Question: I'm making the user edit.
I want to view selected role of the current user by Users.role_id = UsersRole.id
The table has four columns (id,username,roleId,descriptions)
The table has two columns (id,name)
'''
public function editAction($id) {
$user = $this->getDoctrine()
->getEntityManager()
->getRepository('TruckingMainBundle:Users')
->find($id);
if (!$user) {
throw $this->createNotFoundException('Unable to find user id.');
}
$form = $this->createForm(new \Trucking\AdminBundle\Form\UserType(), $user);
$request = $this->getRequest();
//save data
if ($request->getMethod() == 'POST') {
$form->bindRequest($request);
if ($form->isValid()) {
$em = $this->getDoctrine()->getEntityManager();
$em->persist($user);
$em->flush();
return $this->redirect($this->generateUrl('tracking_admin_users'));
}
}
return $this->render('TruckingAdminBundle:user:edit.html.twig', array(
'id' => $id,
'form' => $form->createView()
)
);
}
'''
'''
public function buildForm(FormBuilderInterface $builder, array $options) {
$builder
->add('roleId', 'entity', array(
'class' => 'TruckingMainBundle:UsersRole',
'property' => 'name'
))
->...->..
}
'''
I don't know how to set selected (default) value in that list, I've been trying to do it for 5 hours ,but still no results I've used , -> where I can select by critreia(but i don't need that)
<URL>

I can print my current user id -> ; I already have it.
My 'Users' entity has connection with UserRole entity
'''
namespace Trucking\MainBundle\Entity;
use Doctrine\ORM\Mapping as ORM;
use Symfony\Component\Security\Core\User\UserInterface;
/**
* Trucking\MainBundle\Entity\Users
*
* @ORM\Table(name="Users")
* @ORM\Entity
*/
class Users implements UserInterface
{
/**
* @var integer $id
*
* @ORM\Column(name="id", type="integer")
* @ORM\Id
* @ORM\GeneratedValue(strategy="IDENTITY")
*/
protected $id;
/**
* @var string $password
*
* @ORM\Column(name="password", type="string", length=15)
*/
private $password;
/**
* @var string $username
*
* @ORM\Column(name="username", type="string", length=30)
*/
private $username;
/**
* @var string $description
*
* @ORM\Column(name="description", type="string", length=20)
*/
private $description;
/**
* @var string $permissions
*
* @ORM\Column(name="permissions", type="string", length=300)
*/
private $permissions;
/**
* @var \DateTime $date
*
* @ORM\Column(name="date", type="datetime")
*/
private $date;
/**
* @var integer $role_id
*
* @ORM\Column(name="role_id", type="integer")
*/
private $role_id;
/**
* @var integer $company_id
*
* @ORM\Column(name="company_id", type="integer")
*/
private $company_id;
/**
* @ORM\ManyToMany(targetEntity="Company", inversedBy="users")
*
*/
protected $companies;
/**
* @ORM\OneToOne(targetEntity="UsersRole")
* @ORM\JoinColumn(name="role_id", referencedColumnName="id")
*/
protected $roles;
public function __construct() {
$this->companies = new ArrayCollection();
}
/**
* Get id
*
* @return integer
*/
public function getId()
{
return $this->id;
}
/**
* Set password
*
* @param string $password
* @return Users
*/
public function setPassword($password)
{
$this->password = $password;
return $this;
}
/**
* Get password
*
* @return string
*/
public function getPassword()
{
return $this->password;
}
/**
* Set username
*
* @param string $username
* @return Users
*/
public function setUsername($username)
{
$this->username = $username;
return $this;
}
/**
* Get username
*
* @return string
*/
public function getUsername()
{
return $this->username;
}
/**
* Set description
*
* @param string $description
* @return Users
*/
public function setDescription($description)
{
$this->description = $description;
return $this;
}
/**
* Get description
*
* @return string
*/
public function getDescription()
{
return $this->description;
}
/**
* Set permissions
*
* @param string $permissions
* @return Users
*/
public function setPermissions($permissions)
{
$this->permissions = $permissions;
return $this;
}
/**
* Get permissions
*
* @return string
*/
public function getPermissions()
{
return $this->permissions;
}
/**
* Set date
*
* @param \DateTime $date
* @return Users
*/
public function setDate($date)
{
$this->date = $date;
return $this;
}
/**
* Get date
*
* @return \DateTime
*/
public function getDate()
{
return $this->date;
}
/**
* Set role_id
*
* @param integer $role
* @return Users
*/
public function setRoleId($role_id)
{
$this->roleId = $role_id;
return $this;
}
/**
* Get role_id
*
* @return integer
*/
public function getRoleId()
{
return $this->role_id;
}
/**
* Set company_id
*
* @param Company $company_id
* @return Users
*/
public function setCompany(Company $company_id)
{
$this->company = $company_id;
return $this;
}
/**
* Get company_id
*
* @return integer
*/
public function getCompanyId()
{
return $this->company_id;
}
public function equals(UserInterface $user) {
return $this->getUsername() == $user->getUsername();
}
public function eraseCredentials() {
}
public function getRoles() {
return (array)$this->roles->getName();
}
public function setRoles($role) {
$this->roles = array($role);
}
public function getSalt() {
}
}
'''
'''
namespace Trucking\MainBundle\Entity;
use Doctrine\ORM\Mapping as ORM;
/**
* USERS_ROLE
*
* @ORM\Table(name="USERS_ROLE")
* @ORM\Entity
*/
class UsersRole
{
/**
* @var integer
*
* @ORM\Column(name="id", type="integer")
* @ORM\Id
* @ORM\GeneratedValue(strategy="AUTO")
*/
protected $id;
/**
* @var string
*
* @ORM\Column(name="name", type="string", length=30)
*/
protected $name;
/**
* @var string
*
* @ORM\Column(name="description", type="string", length=200)
*/
protected $description;
/**
* Get id
*
* @return integer
*/
public function getId()
{
return $this->id;
}
/**
* Set name
*
* @param string $name
* @return USERS_ROLE
*/
public function setName($name)
{
$this->name = $name;
return $this;
}
/**
* Get name
*
* @return string
*/
public function getName()
{
return $this->name;
}
/**
* Set description
*
* @param string $description
* @return USERS_ROLE
*/
public function setDescription($description)
{
$this->description = $description;
return $this;
}
/**
* Get description
*
* @return string
*/
public function getDescription()
{
return $this->description;
}
}
'''
'''
<?php
namespace Trucking\AdminBundle\Form;
use Symfony\Component\Form\AbstractType;
use Symfony\Component\Form\FormBuilderInterface;
use Symfony\Component\Validator\Constraints;
class UserType extends AbstractType {
public function buildForm(FormBuilderInterface $builder, array $options) {
$builder
->add("username","text",array(
"label" => "Name",
'attr' => array(
'class' => 'input-xlarge',
),
'constraints' => new Constraints\Length(array('min' => 3))
))
->add('roleId', 'entity', array(
'class' => 'TruckingMainBundle:UsersRole',
"label" => "Roles",
'property' => 'name'
))
->add("description","text",array(
"label" => "Description",
'attr' => array(
'class' => 'input-xlarge'
),
'constraints' => new Constraints\NotBlank()
));
}
public function getName()
{
return 'trucing_adminbundle_usertype';
}
}
'''
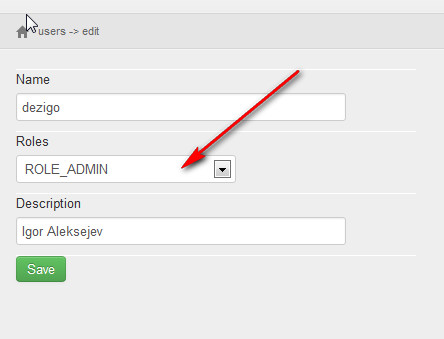
Answer: There has been a problem with ORM JOINS. id to role_id
I've changed the mapping from One-To-One
to One-To-One, with Join Table.
Full code:
'''
<?php
namespace Trucking\MainBundle\Entity;
use Doctrine\ORM\Mapping as ORM;
use Symfony\Component\Security\Core\User\UserInterface;
/**
* Trucking\MainBundle\Entity\Users
*
* @ORM\Table(name="Users")
* @ORM\Entity
*/
class Users implements UserInterface
{
/**
* @var integer $id
*
* @ORM\Column(name="id", type="integer")
* @ORM\Id
* @ORM\GeneratedValue(strategy="IDENTITY")
*/
protected $id;
/**
* @var string $password
*
* @ORM\Column(name="password", type="string", length=15)
*/
protected $password;
/**
* @var string $username
*
* @ORM\Column(name="username", type="string", length=30)
*/
protected $username;
/**
* @var string $description
*
* @ORM\Column(name="description", type="string", length=20)
*/
protected $description;
/**
* @var string $permissions
*
* @ORM\Column(name="permissions", type="string", length=300)
*/
protected $permissions;
/**
* @var integer $company_id
*
* @ORM\Column(name="company_id", type="integer")
*/
protected $company_id;
/**
* @var integer $role_id
*
* @ORM\Column(name="role_id", type="integer")
*/
protected $role_id;
/**
* @ORM\OneToOne(targetEntity="Company")
* @ORM\JoinColumn( name="company_id", referencedColumnName="id" )
*/
protected $companies;
/**
* @ORM\OneToOne(targetEntity="UsersRole")
* @ORM\JoinColumn( name="role_id", referencedColumnName="id" )
*/
protected $listRoles;
public function __construct() {
}
/**
* Get id
*
* @return integer
*/
public function getId()
{
return $this->id;
}
/**
* Set password
*
* @param string $password
* @return Users
*/
public function setPassword($password)
{
$this->password = sha1($password);
return $this;
}
/**
* Get password
*
* @return string
*/
public function getPassword()
{
return $this->password;
}
/**
* Set username
*
* @param string $username
* @return Users
*/
public function setUsername($username)
{
$this->username = $username;
return $this;
}
/**
* Get username
*
* @return string
*/
public function getUsername()
{
return $this->username;
}
/**
* Set description
*
* @param string $description
* @return Users
*/
public function setDescription($description)
{
$this->description = $description;
return $this;
}
/**
* Get description
*
* @return string
*/
public function getDescription()
{
return $this->description;
}
/**
* Set permissions
*
* @param string $permissions
* @return Users
*/
public function setPermissions($permissions)
{
$this->permissions = $permissions;
return $this;
}
/**
* Get permissions
*
* @return string
*/
public function getPermissions()
{
return $this->permissions;
}
/**
* Set company_id
*
* @param Company $company_id
* @return Users
*/
public function setCompanyId($company_id)
{
$this->company_id = $company_id;
return $this;
}
/**
* Get company_id
*
* @return integer
*/
public function getCompanyId()
{
return $this->company_id;
}
public function equals(UserInterface $user) {
return $this->getUsername() == $user->getUsername();
}
public function eraseCredentials() {
}
/**
* Get roles
*
* @return String
*/
public function getRoles() {
$roles = $this->getListRoles();
return (array)$roles->getName();
}
/**
* Get roles
*
* @return \UsersRole
*/
public function getListRoles()
{
return $this->listRoles;
}
/**
* Set roles
*
* @param \UsersRole
* @return Users
*/
public function setListRoles($roles)
{
$this->listRoles = $roles;
return $this;
}
/**
* Set role_id
*
* @param integer
* @return Users
*/
public function setRoleID($roleId) {
$this->role_id = $roleId;
return $this;
}
public function getSalt() {
}
/**
* Get company
*
* @return Company
*/
public function getCompanies()
{
return $this->companies;
}
/**
* Set company
*
* @param Company $company
* @return Users
*/
public function setCompanies($company)
{
$this->companies = $company;
return $this;
}
}
'''
'''
<?php
namespace Trucking\MainBundle\Entity;
use Doctrine\ORM\Mapping as ORM;
/**
* USERS_ROLE
*
* @ORM\Table(name="USERS_ROLE")
* @ORM\Entity
*/
class UsersRole
{
/**
* @var integer
*
* @ORM\Column(name="id", type="integer")
* @ORM\Id
* @ORM\GeneratedValue(strategy="AUTO")
*/
protected $id;
/**
* @var string
*
* @ORM\Column(name="name", type="string", length=30)
*/
protected $name;
/**
* @var string
*
* @ORM\Column(name="description", type="string", length=200)
*/
protected $description;
/**
* Get id
*
* @return integer
*/
public function getId()
{
return $this->id;
}
/**
* Set name
*
* @param string $name
* @return USERS_ROLE
*/
public function setName($name)
{
$this->name = $name;
return $this;
}
/**
* Get name
*
* @return string
*/
public function getName()
{
return $this->name;
}
/**
* Set description
*
* @param string $description
* @return USERS_ROLE
*/
public function setDescription($description)
{
$this->description = $description;
return $this;
}
/**
* Get description
*
* @return string
*/
public function getDescription()
{
return $this->description;
}
}
'''
hasn't been changed
'''
public function editAction($id) {
$user = $this->getDoctrine()
->getEntityManager()
->getRepository('TruckingMainBundle:Users')
->find($id);
if (!$user) {
throw $this->createNotFoundException('Unable to find user id.');
}
$form = $this->createForm(new \Trucking\AdminBundle\Form\UserType(), $user);
$request = $this->getRequest();
//save data
if ($request->getMethod() == 'POST') {
$form->bindRequest($request);
if ($form->isValid()) {
$em = $this->getDoctrine()->getEntityManager();
$em->persist($user);
$em->flush();
return $this->redirect($this->generateUrl('tracking_admin_users'));
}
}
return $this->render('TruckingAdminBundle:user:edit.html.twig', array(
'id' => $id,
'form' => $form->createView()
)
);
}
'''
'''
<?php
namespace Trucking\AdminBundle\Form;
use Symfony\Component\Form\AbstractType;
use Symfony\Component\Form\FormBuilderInterface;
use Symfony\Component\Validator\Constraints;
class UserType extends AbstractType {
public function buildForm(FormBuilderInterface $builder, array $options) {
$builder
->add("username","text",array(
"label" => "Name",
'attr' => array(
'class' => 'input-xlarge',
),
'constraints' => new Constraints\Length(array('min' => 3))
))
->add("password","password",array(
"label" => "Password",
'attr' => array(
'class' => 'input-xlarge',
),
'constraints' => new Constraints\Length(array('min' => 3))
))
->add("listRoles","entity",array(
'label' => 'Roles',
'class' => 'TruckingMainBundle:UsersRole' ,
'property' => 'name'
))
->add("companies","entity",array(
'label' => 'Companies',
'class' => 'TruckingMainBundle:Company' ,
'property' => 'name'
))
->add("description","text",array(
"label" => "Description",
'attr' => array(
'class' => 'input-xlarge'
),
'constraints' => new Constraints\NotBlank()
));
}
public function getName()
{
return 'trucking_adminbundle_usertype';
}
}
'''